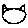
Label: cat